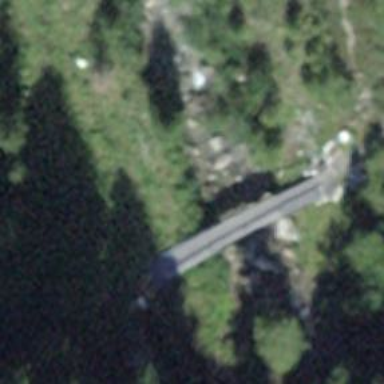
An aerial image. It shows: Path leading to bridge.